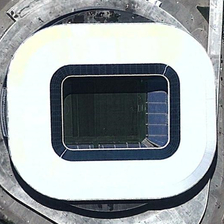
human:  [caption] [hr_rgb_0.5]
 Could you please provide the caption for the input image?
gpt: a rounded rectangular white stadium is near a road .

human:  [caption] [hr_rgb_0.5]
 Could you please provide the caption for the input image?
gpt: a rounded rectangular white stadium is near a road .

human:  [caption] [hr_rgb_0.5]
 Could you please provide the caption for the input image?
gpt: a rounded rectangular white stadium is near a road .

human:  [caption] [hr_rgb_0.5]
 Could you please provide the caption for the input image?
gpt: a rounded rectangular white stadium is near a road .

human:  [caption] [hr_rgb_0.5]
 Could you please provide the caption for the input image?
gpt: a rounded rectangular white stadium is near a road .